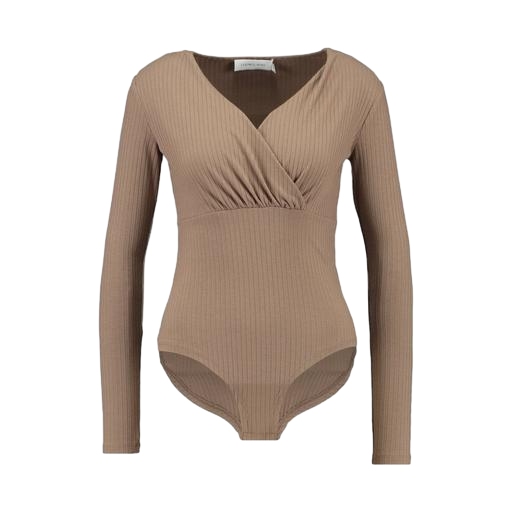
beige colored long sleeve, brown long sleeves, brown women's ribbed long sleeve jersey t-shirt, white background